RGB frame:
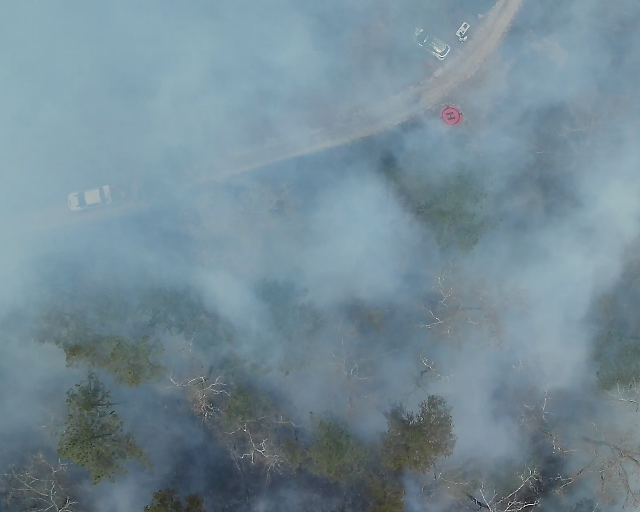
Thermal frame:
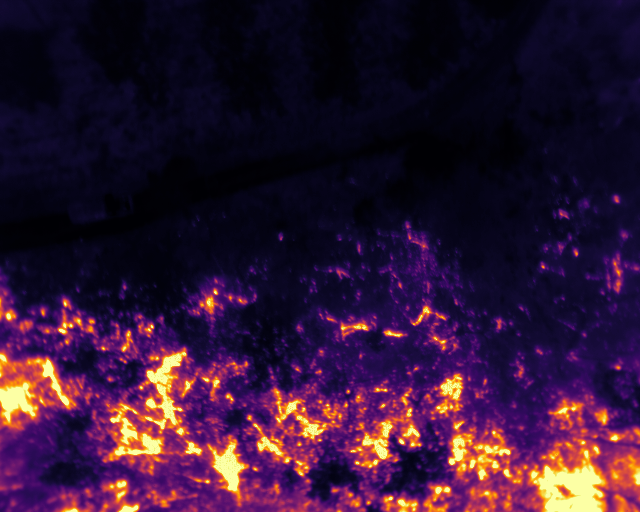
Captured: 2026-02-26 03:09:23
Pixels at or above 80 °C: 58263 (fraction of frame: 0.1778)